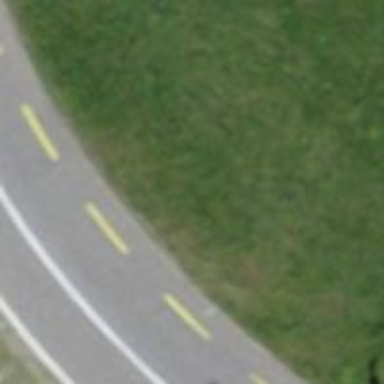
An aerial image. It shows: Emergency access point on the road.